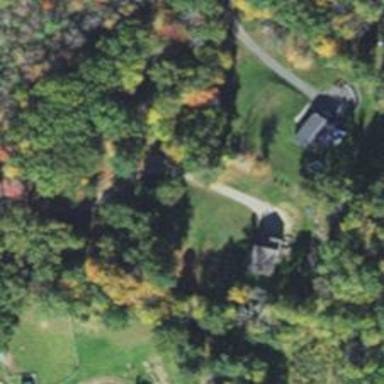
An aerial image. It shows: Driveway leading to service road.